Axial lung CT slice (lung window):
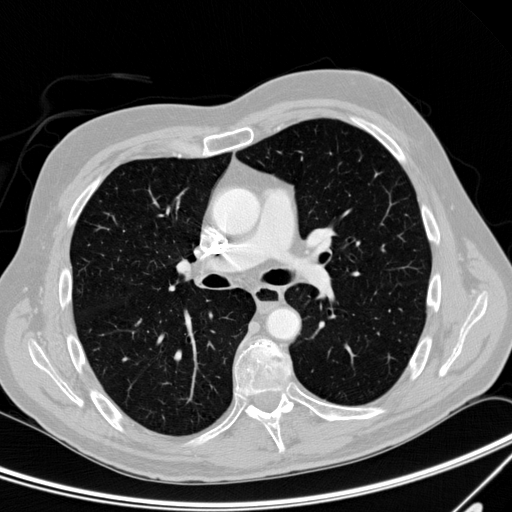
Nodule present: no